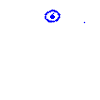
Particle: kaon